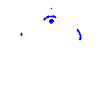
Particle: electron